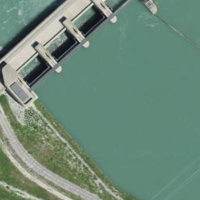
EUNIS habitat code: 56
Species observed at this site:
Corvus corone
Podiceps cristatus
Motacilla cinerea
Alcedo atthis
Anas platyrhynchos
Troglodytes troglodytes
Turdus viscivorus
Bucephala clangula
Phalacrocorax carbo
Poecile palustris
Circus aeruginosus
Cygnus olor
Mareca strepera
Parus major
Mergus merganser
Sitta europaea
Cinclus cinclus